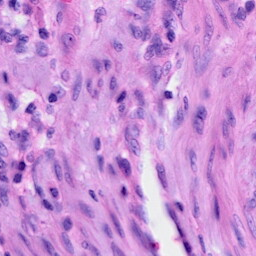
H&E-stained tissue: Cervix